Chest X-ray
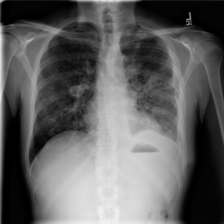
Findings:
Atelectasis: negative
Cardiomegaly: negative
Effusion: positive
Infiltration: negative
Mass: negative
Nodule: negative
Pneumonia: negative
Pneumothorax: negative
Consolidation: negative
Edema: negative
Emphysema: negative
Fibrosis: negative
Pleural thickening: negative
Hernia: negative